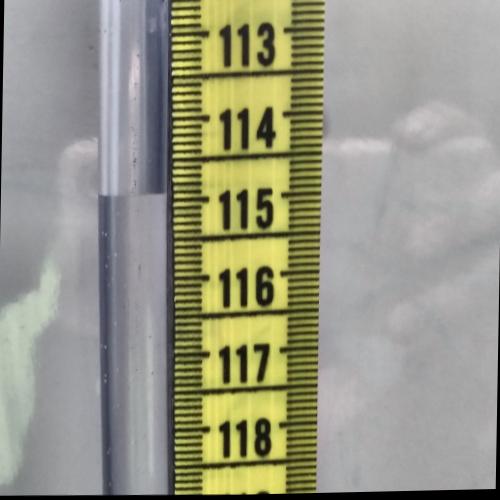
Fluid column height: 114.9 cm